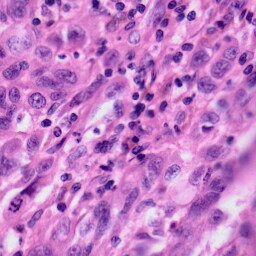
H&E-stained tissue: Skin